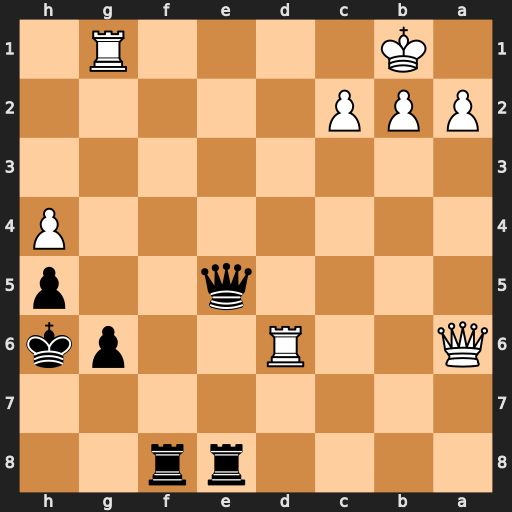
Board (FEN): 4rr2/8/Q2R2pk/4q2p/7P/8/PPP5/1K4R1
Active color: b
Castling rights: -
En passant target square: -
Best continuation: Rf6 Rxg6+ Kxg6